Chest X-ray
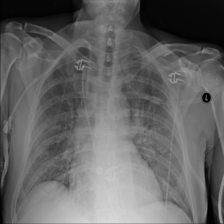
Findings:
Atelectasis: negative
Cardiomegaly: negative
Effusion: negative
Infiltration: negative
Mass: negative
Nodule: negative
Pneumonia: negative
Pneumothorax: negative
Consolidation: negative
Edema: negative
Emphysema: negative
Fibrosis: negative
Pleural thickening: negative
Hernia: negative